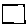
Label: square